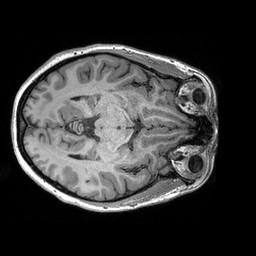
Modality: T1w
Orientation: axial
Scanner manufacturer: siemens
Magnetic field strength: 3 T
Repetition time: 2.3 s
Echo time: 0.00298 s